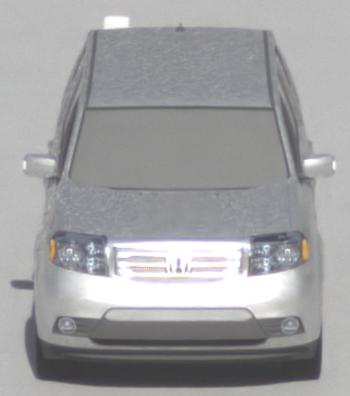
Make: Honda
Model: Pilot
Detailed model: Gen. 2 Facelift
Model produced from: 2012
Model produced until: 2015
Doors: 5
Color: white
Road condition: wet road
Daytime: morning or afternoon
Contrast: medium contrast